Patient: sex M, age 60
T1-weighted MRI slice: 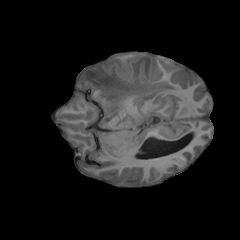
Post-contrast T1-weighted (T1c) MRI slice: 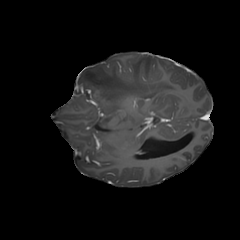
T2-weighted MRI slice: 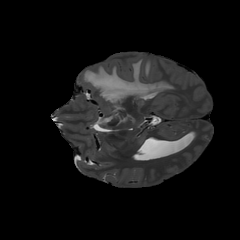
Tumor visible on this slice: yes
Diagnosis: Glioblastoma, IDH-wildtype
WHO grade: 4